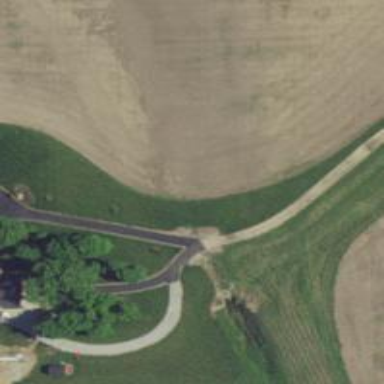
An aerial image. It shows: Culvert tunnel.